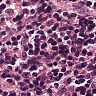
Metastatic tissue present: yes